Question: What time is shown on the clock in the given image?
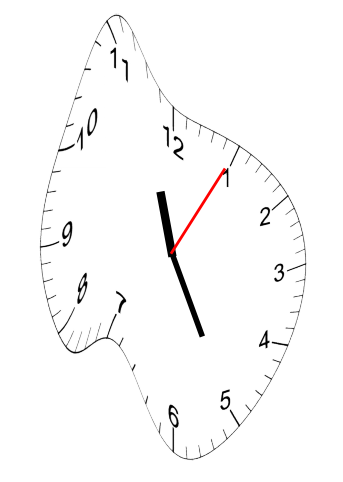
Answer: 11:25:05